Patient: sex F, age 65
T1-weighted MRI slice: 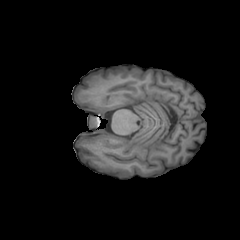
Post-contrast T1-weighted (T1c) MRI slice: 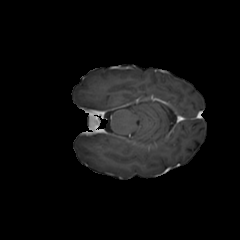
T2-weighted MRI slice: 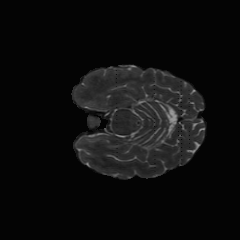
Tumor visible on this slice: no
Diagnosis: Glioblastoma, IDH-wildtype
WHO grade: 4